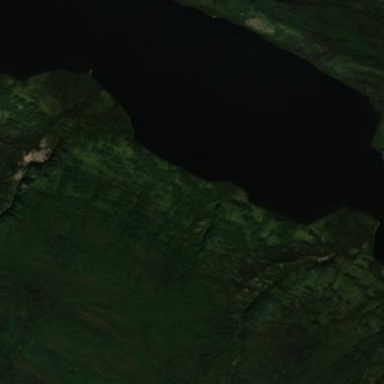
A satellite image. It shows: Serene lake.